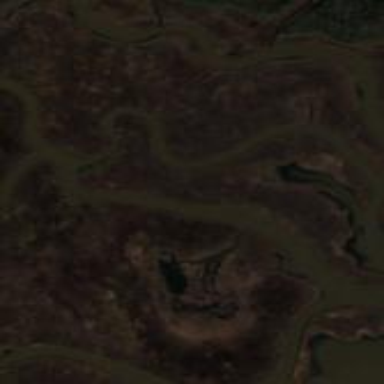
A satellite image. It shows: Marsh wetland.